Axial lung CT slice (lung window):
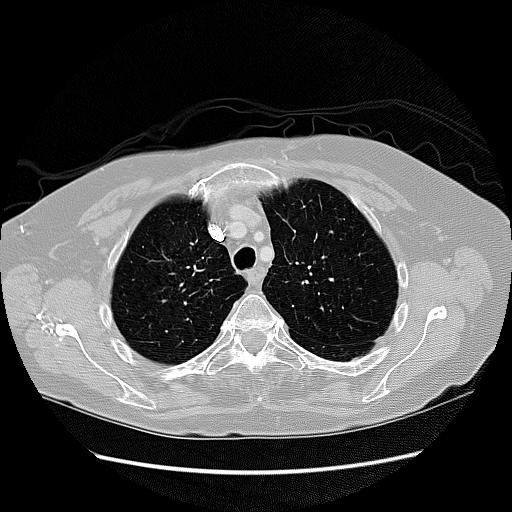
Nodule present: no